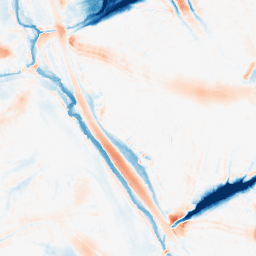
Category: morphological
Decomposition family: morphological
Decomposition parameters: operation: average
size: 20
Upsampling method: regularized
Upsampling parameters: scale: 4
lambda_reg: 0.01
Upsampling scale: 4